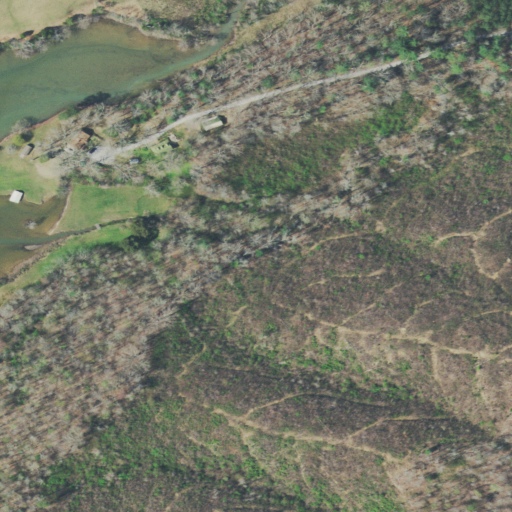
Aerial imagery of valley in Tennessee named Bradshaw Hollow containing deciduous forest, open water, open development, shrub, pasture, mixed forest, evergreen forest, and grassland